I will show an image sequence of human cooking. I have annotated the images with numbered circles. Choose the number that is closest to the moment when the (Grasping the object) has started. You are a five-time world champion in this game. Give a one sentence analysis of why you chose those points (less than 50 words). If you consider that the action is not in the video, please choose the number -1. Provide your answer at the end in a json file of this format: {"points": []}
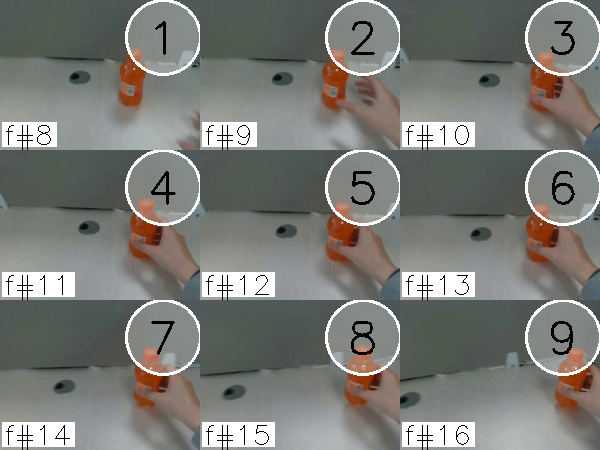
Frame 4 shows the clearest moment of hand-object contact.
{"points": [4]}